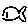
Label: fish